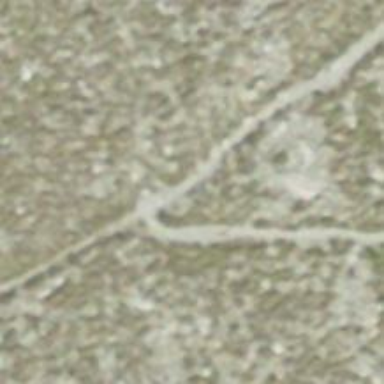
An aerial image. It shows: Path.